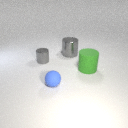
large green rubber cylinder in front of large gray metal cylinder